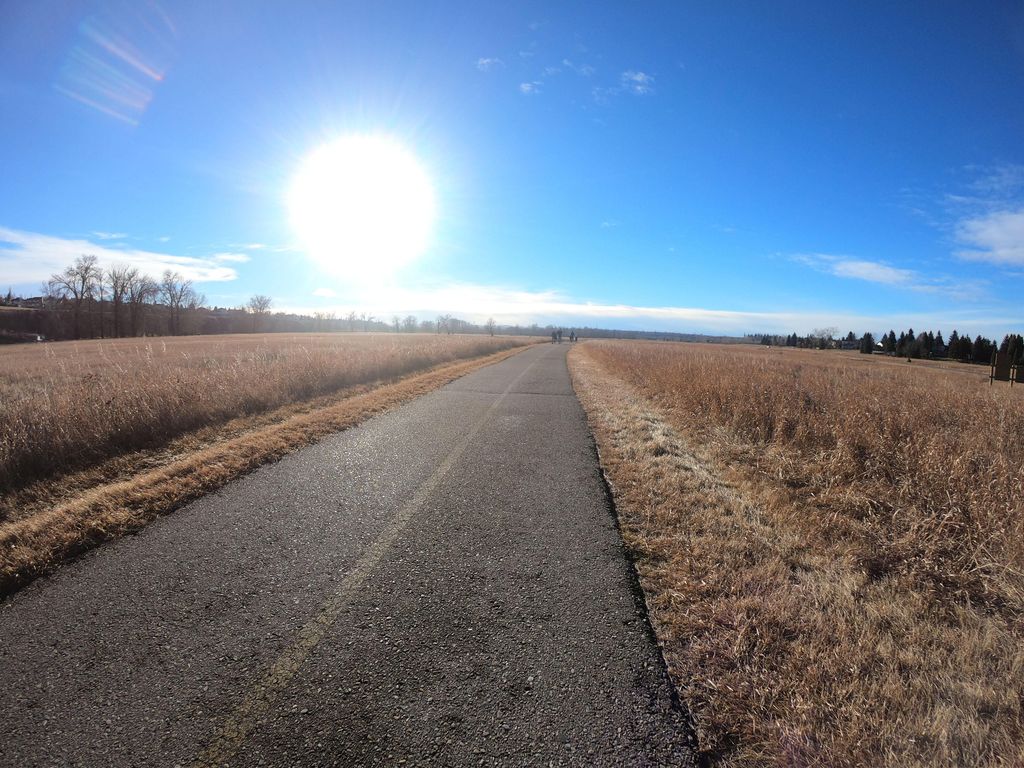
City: calgary